Field crop: maize
Growth stage: 2
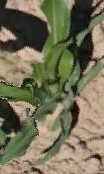
Species: maize